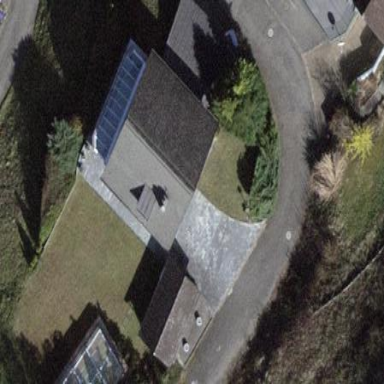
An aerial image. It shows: Building with tile roof.